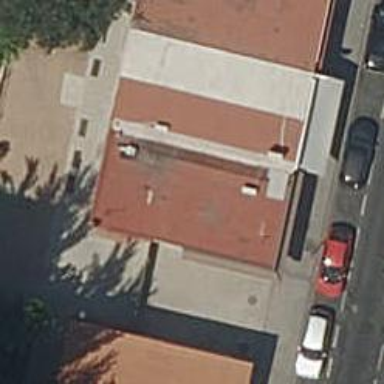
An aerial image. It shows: Fast food establishment.